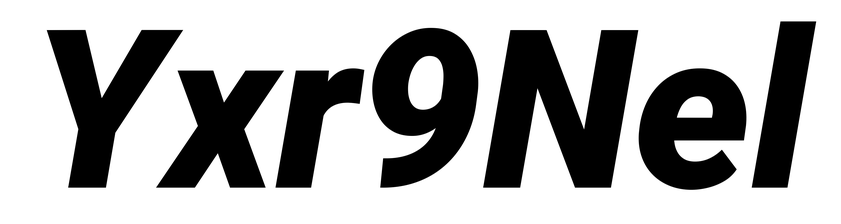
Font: Roboto-Italic_Black_Italic